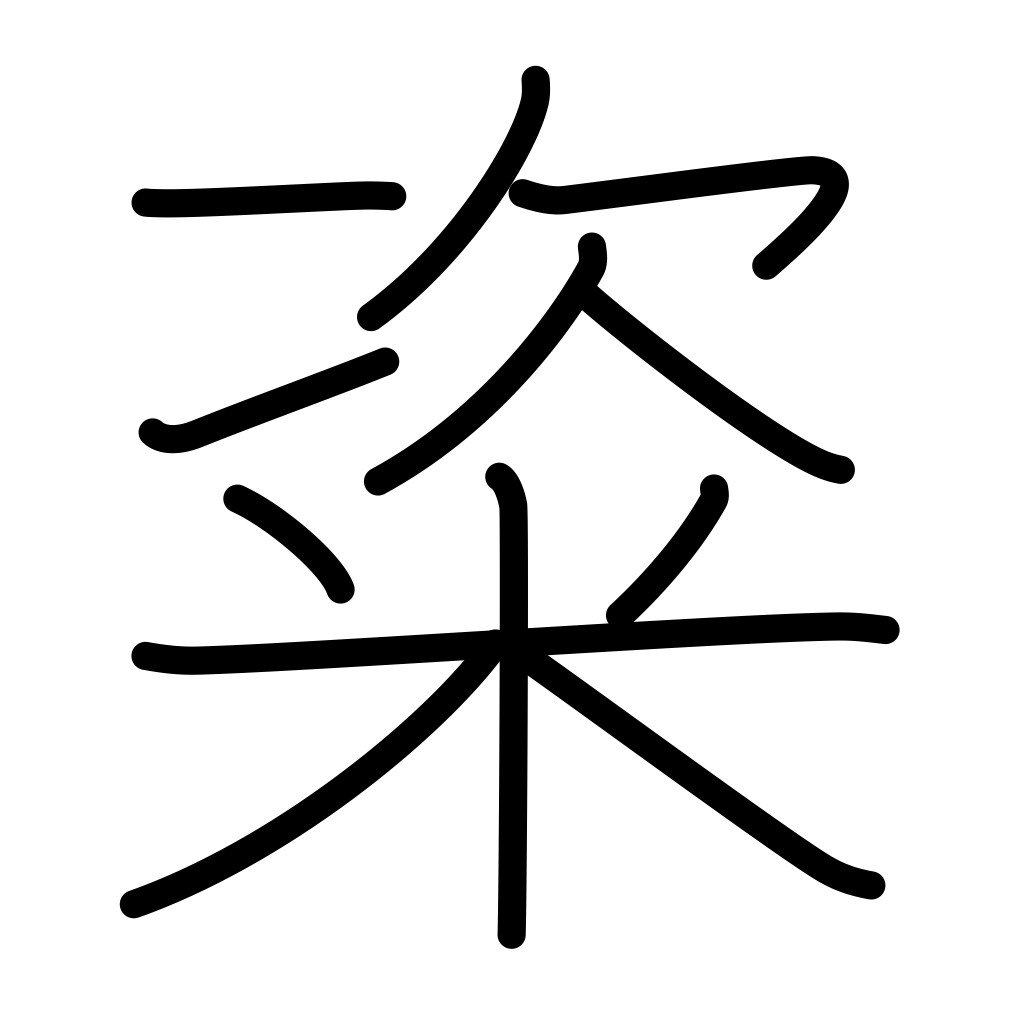
Meaning: millet, rice cakes